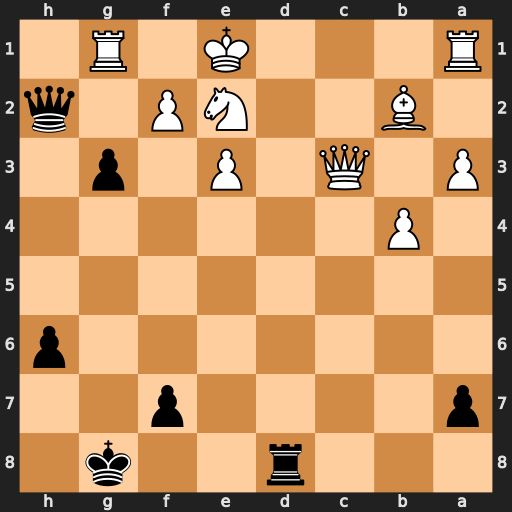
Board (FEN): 3r2k1/p4p2/7p/8/1P6/P1Q1P1p1/1B2NP1q/R3K1R1
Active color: b
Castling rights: Q
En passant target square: -
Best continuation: Qxf2#